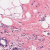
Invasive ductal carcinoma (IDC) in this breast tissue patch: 0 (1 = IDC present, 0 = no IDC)